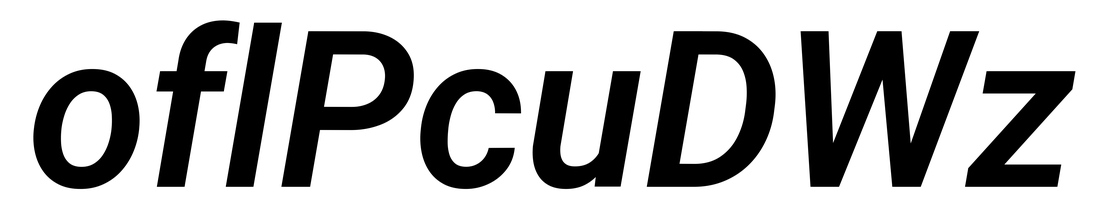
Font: Roboto-Italic_SemiBold_Italic